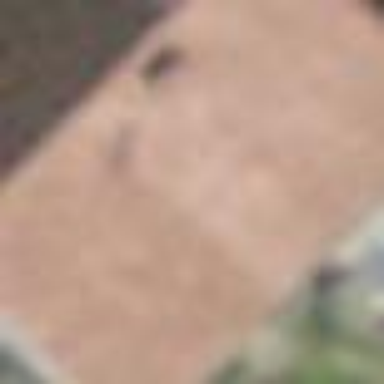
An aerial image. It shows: Residential building.